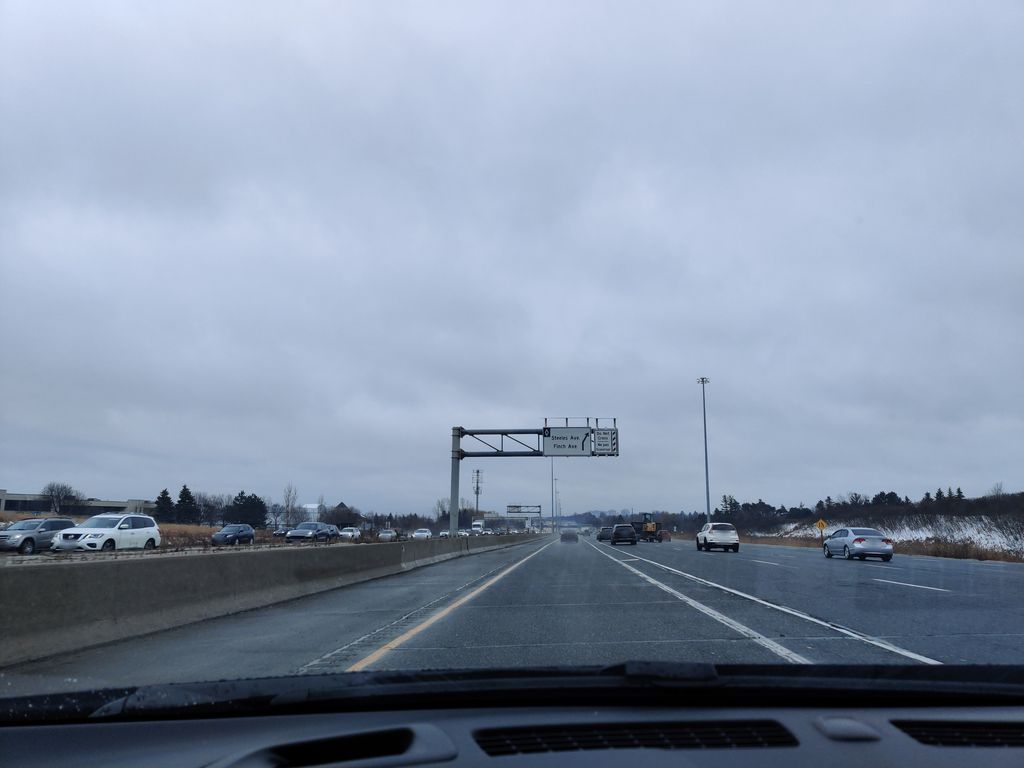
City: toronto